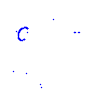
Particle: kaon